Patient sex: F
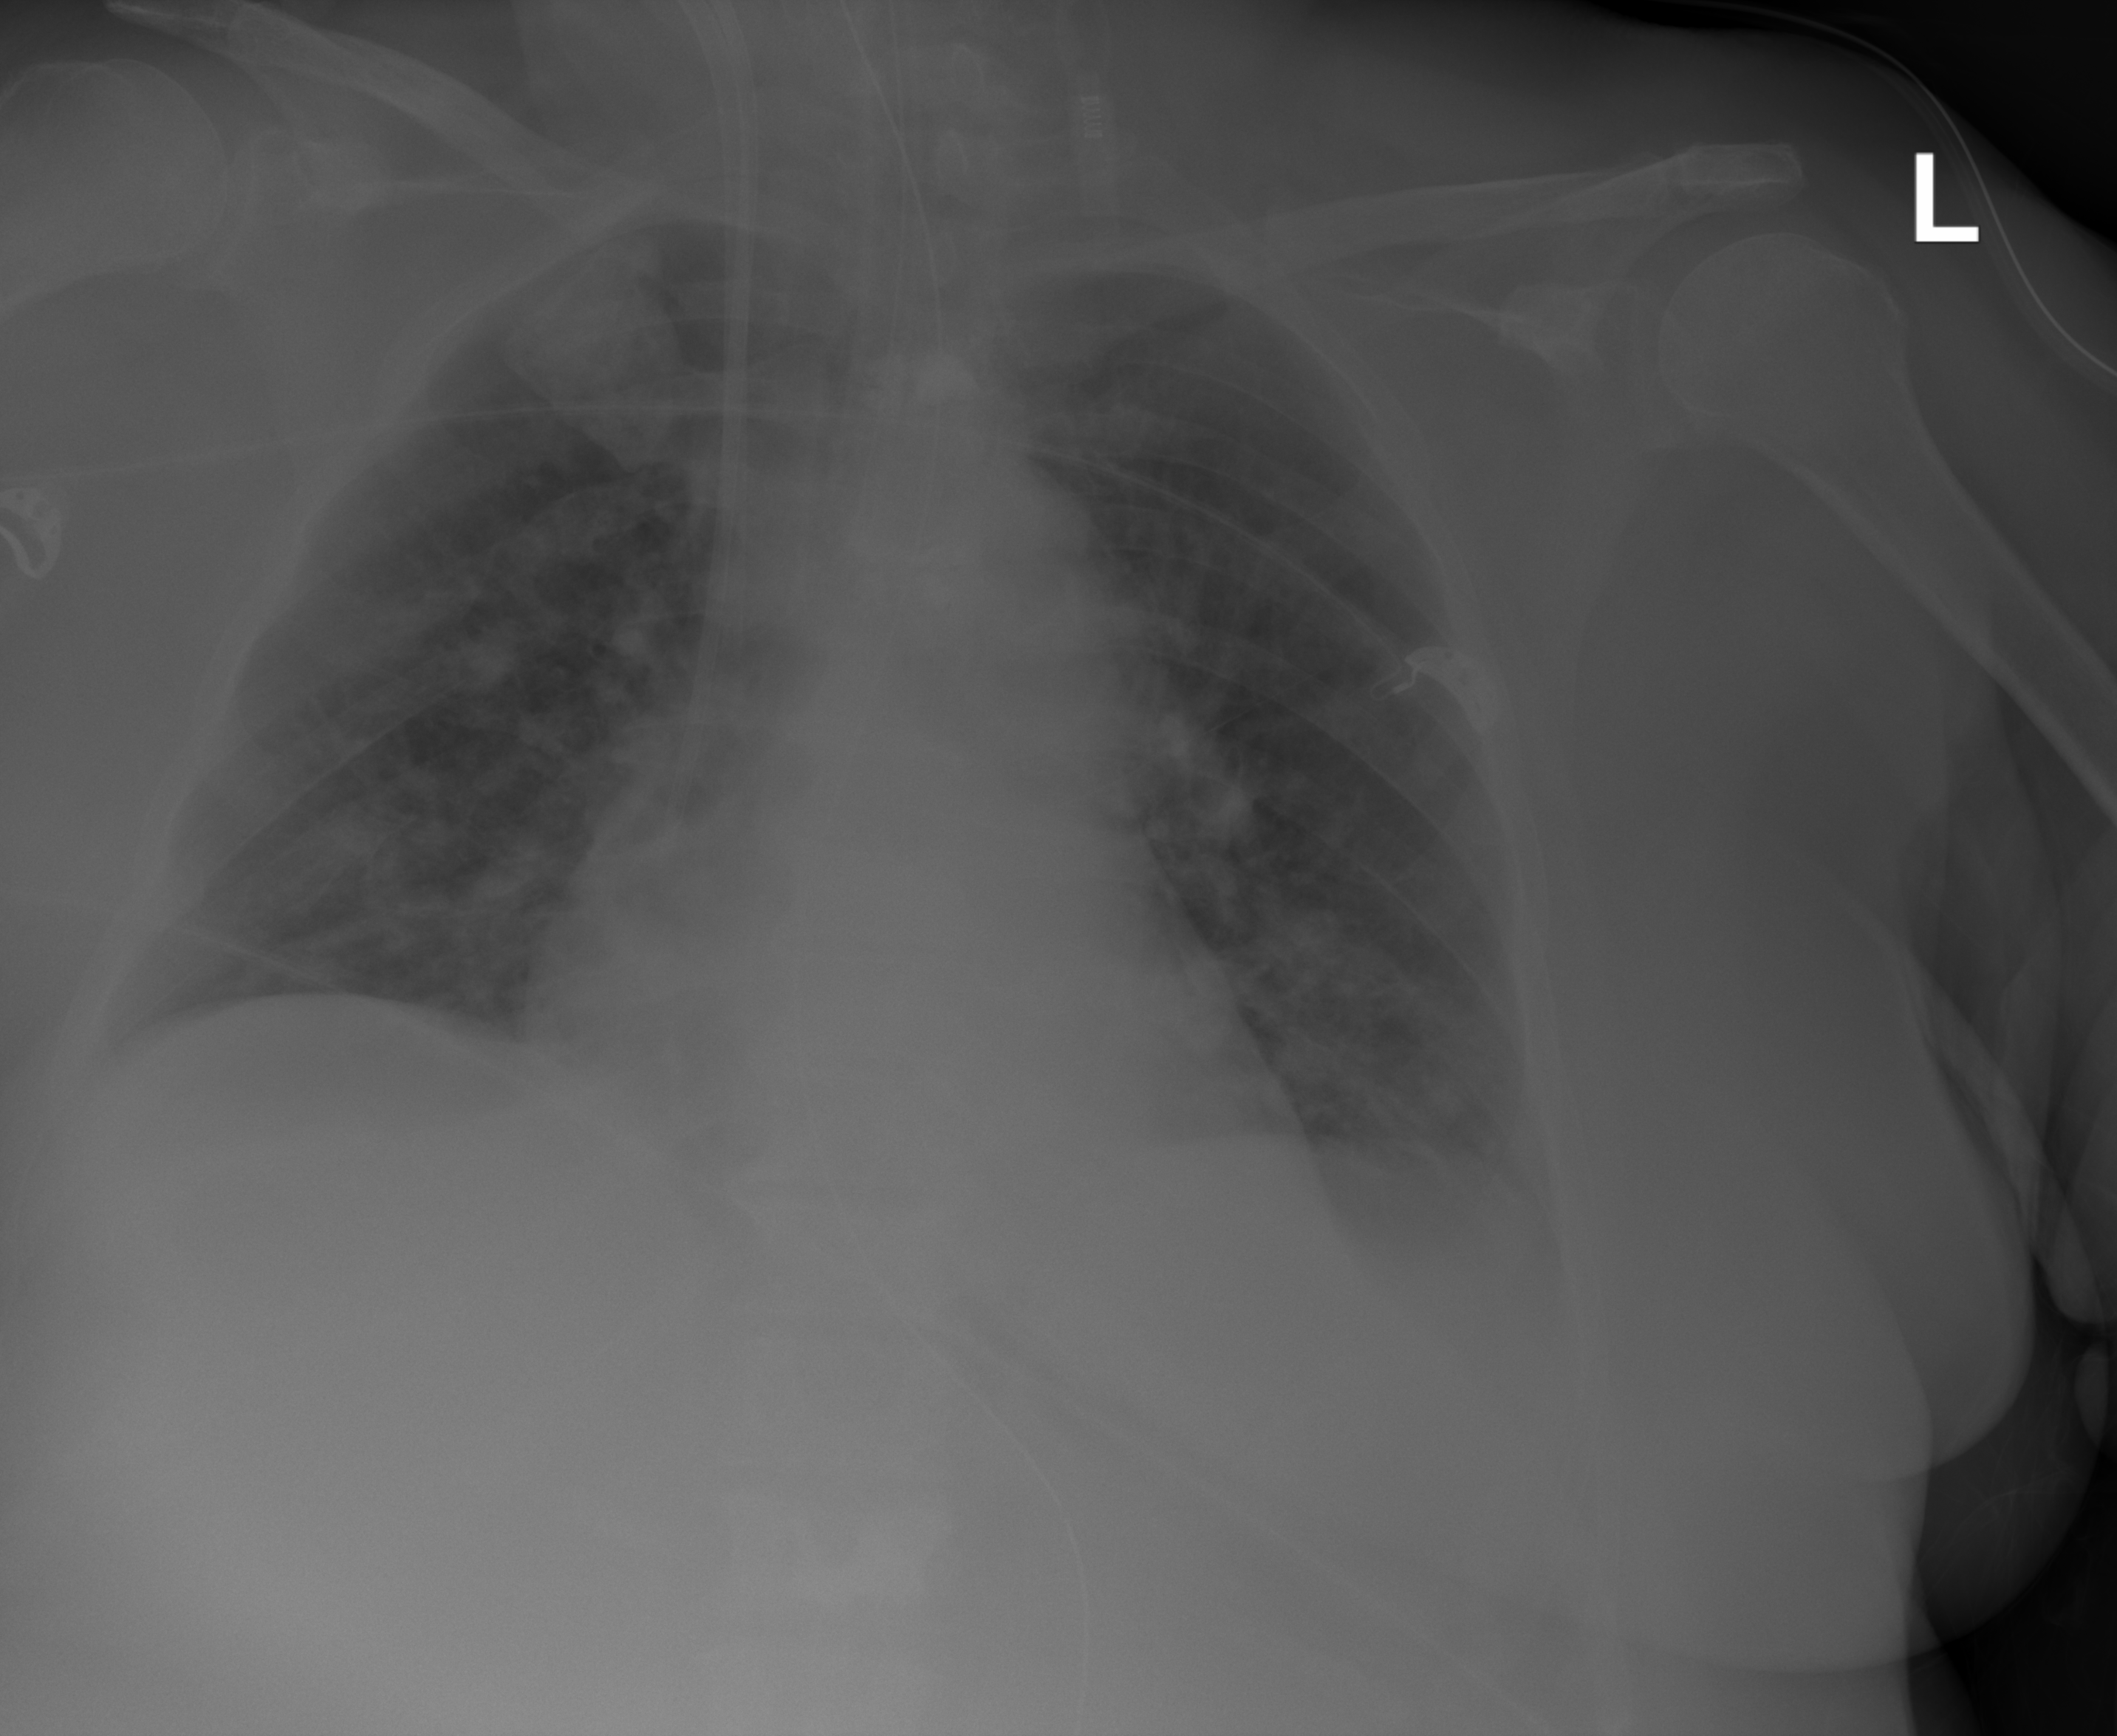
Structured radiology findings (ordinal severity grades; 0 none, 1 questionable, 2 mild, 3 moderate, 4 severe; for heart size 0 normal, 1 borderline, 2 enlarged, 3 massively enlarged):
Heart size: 2
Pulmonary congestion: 0
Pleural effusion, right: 2
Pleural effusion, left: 0
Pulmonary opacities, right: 2
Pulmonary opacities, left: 2
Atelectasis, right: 2
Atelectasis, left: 2